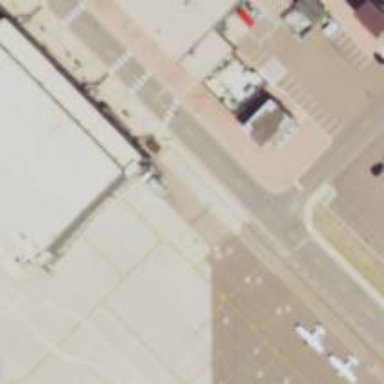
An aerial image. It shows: Image of taxiway at airport.